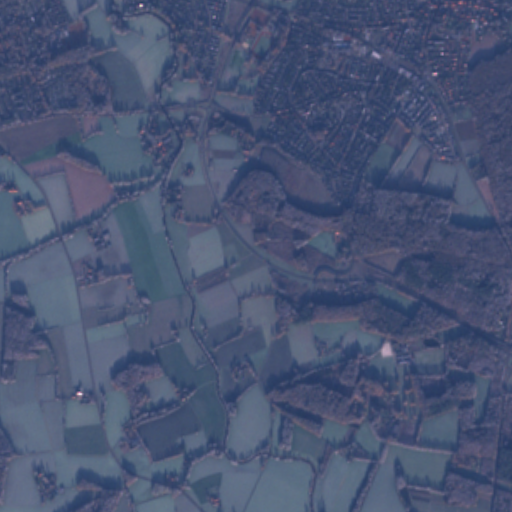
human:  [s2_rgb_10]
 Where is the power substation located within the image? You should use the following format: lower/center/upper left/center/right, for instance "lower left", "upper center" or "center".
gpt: The power substation is located in the upper of the image.
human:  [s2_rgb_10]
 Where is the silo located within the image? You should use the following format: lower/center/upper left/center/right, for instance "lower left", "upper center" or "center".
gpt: The silo is located in the center left of the image.
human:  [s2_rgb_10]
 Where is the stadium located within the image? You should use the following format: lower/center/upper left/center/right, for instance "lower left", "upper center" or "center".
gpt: The stadium is located in the upper center of the image.
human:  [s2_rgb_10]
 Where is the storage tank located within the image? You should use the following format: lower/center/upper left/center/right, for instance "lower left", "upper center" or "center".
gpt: The storage tank is located in the center of the image.
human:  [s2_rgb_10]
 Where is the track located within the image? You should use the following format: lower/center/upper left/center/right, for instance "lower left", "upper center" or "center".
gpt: The track is located in the upper right of the image.
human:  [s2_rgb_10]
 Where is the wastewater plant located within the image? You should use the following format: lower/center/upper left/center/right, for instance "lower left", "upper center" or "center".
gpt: The wastewater plant is located in the upper left of the image.
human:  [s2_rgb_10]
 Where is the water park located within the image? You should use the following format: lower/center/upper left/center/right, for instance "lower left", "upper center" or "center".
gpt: The water park is located in the upper center of the image.
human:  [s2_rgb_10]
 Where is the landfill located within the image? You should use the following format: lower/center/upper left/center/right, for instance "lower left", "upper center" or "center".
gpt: There is no landfill in the image.